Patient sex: M
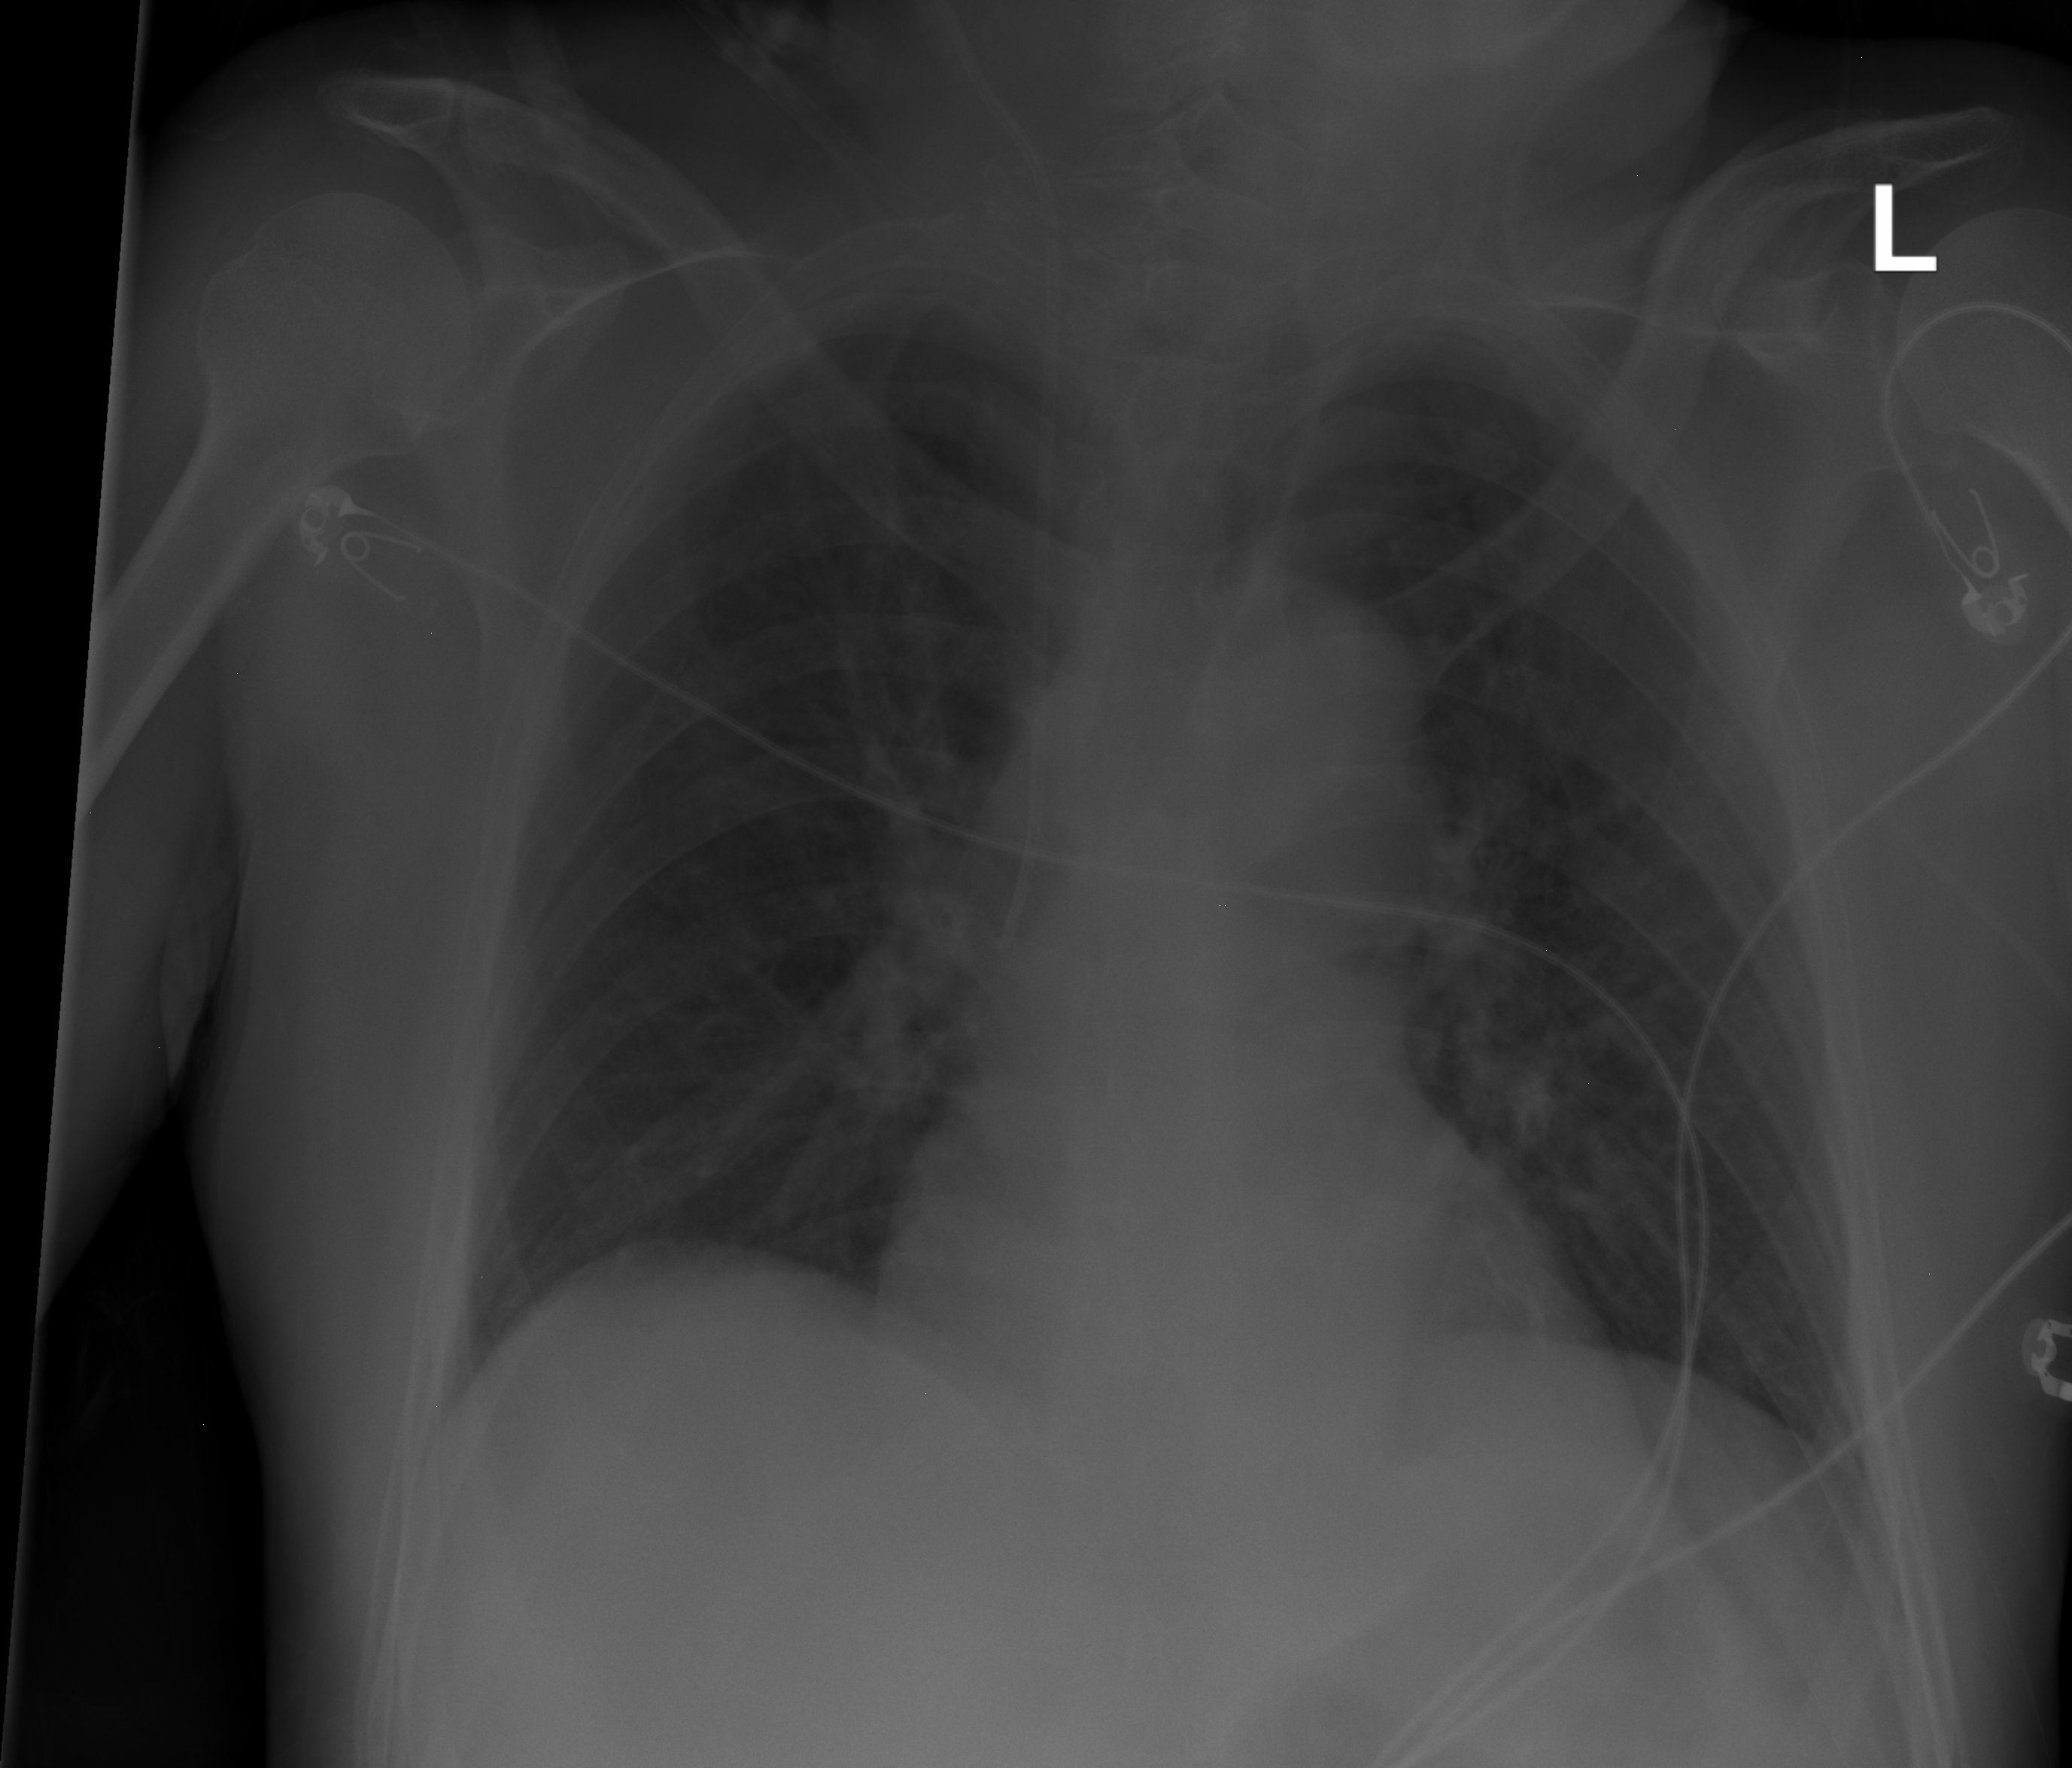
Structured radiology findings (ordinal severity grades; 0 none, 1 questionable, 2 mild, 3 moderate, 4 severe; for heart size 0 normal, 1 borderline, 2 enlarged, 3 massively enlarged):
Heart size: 0
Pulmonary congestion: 0
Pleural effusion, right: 0
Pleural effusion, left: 0
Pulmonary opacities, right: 0
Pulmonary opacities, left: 0
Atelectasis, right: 1
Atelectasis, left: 1